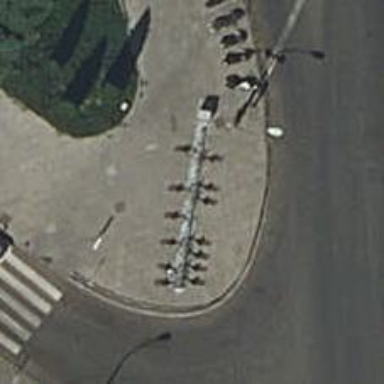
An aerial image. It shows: Bicycle rental service.